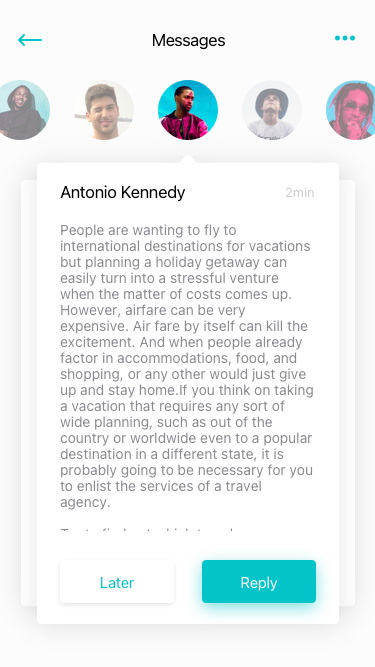
Text in this UI design:
Messages
Antonio Kennedy
2min
People are wanting to fly to international destinations for vacations but planning a holiday getaway can easily turn into a stressful venture when the matter of costs comes up. However, airfare can be very expensive. Air fare by itself can kill the excitement. And when people already factor in accommodations, food, and shopping, or any other would just give up and stay home.If you think on taking a vacation that requires any sort of wide planning, such as out of the country or worldwide even to a popular destination in a different state, it is probably going to be necessary for you to enlist the services of a travel agency.

Try to find out which travel agency you are considering is helpful with. Agencies with more extensive (think global) affiliations are more likely to be able to get you lower prices and added favors for your vacations. Keep in mind, however, that just because they are affiliated with a large group does not mean that the agency itself has to be bigger. Common knowledge would suggest that the bigger the agency, the easier it is to negotiate lower prices.

At last, ask for references from the agency of both clients and dealers. Clients of course, are people like your self who have used the agency’s services to visit on vacations earlier. Dealers are the people with whom the agency deals in order to purchase items such as hotel rooms and airline tickets, and will often have a clearer thought of how the agency operates and where or not they can do all that they claim as far as cost cutting and favors. So, how does lower cost or cheap air travel works exactly simple a solution.Tavelhouseuk provide cheap airline tickets for last minute travel within Europe , Africa Canada , Hawaii, Asia , Mexico , South Pacific and South Central America.Over 24 year of experience in last minute cheap provide travel industry brings you the best possible discount available for all your travel, like weather traveling on Coach (Economy class), First class or Biz (Business class). No Advance Purchase Required on the most Fares.Buy online and save up to 45% on all your Last Minute Domestic air travel. We provide Consolidator fares with up to 70% savings on airline tickets for cheap international flights, generally the best overseas travel bargain available.Plan your Air Travel with Confidence Travelhouseuk guarantees Low Prices.

Example: London to Harare starting as low As
Later
Reply